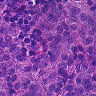
Metastatic tissue present: yes